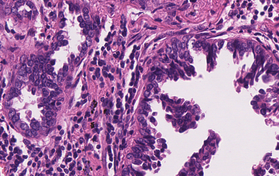
Tumor epithelial tissue: yes
Tumor-associated stroma tissue: yes
Normal tissue: no